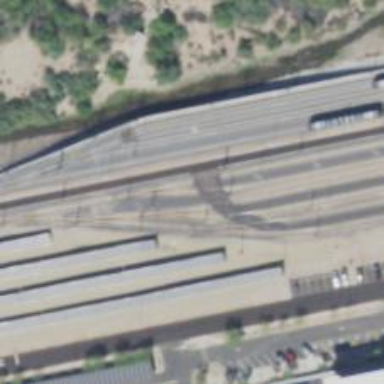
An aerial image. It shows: Light rail yard with electrified contact lines.